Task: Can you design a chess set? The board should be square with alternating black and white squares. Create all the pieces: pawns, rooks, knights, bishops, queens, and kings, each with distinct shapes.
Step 4907:
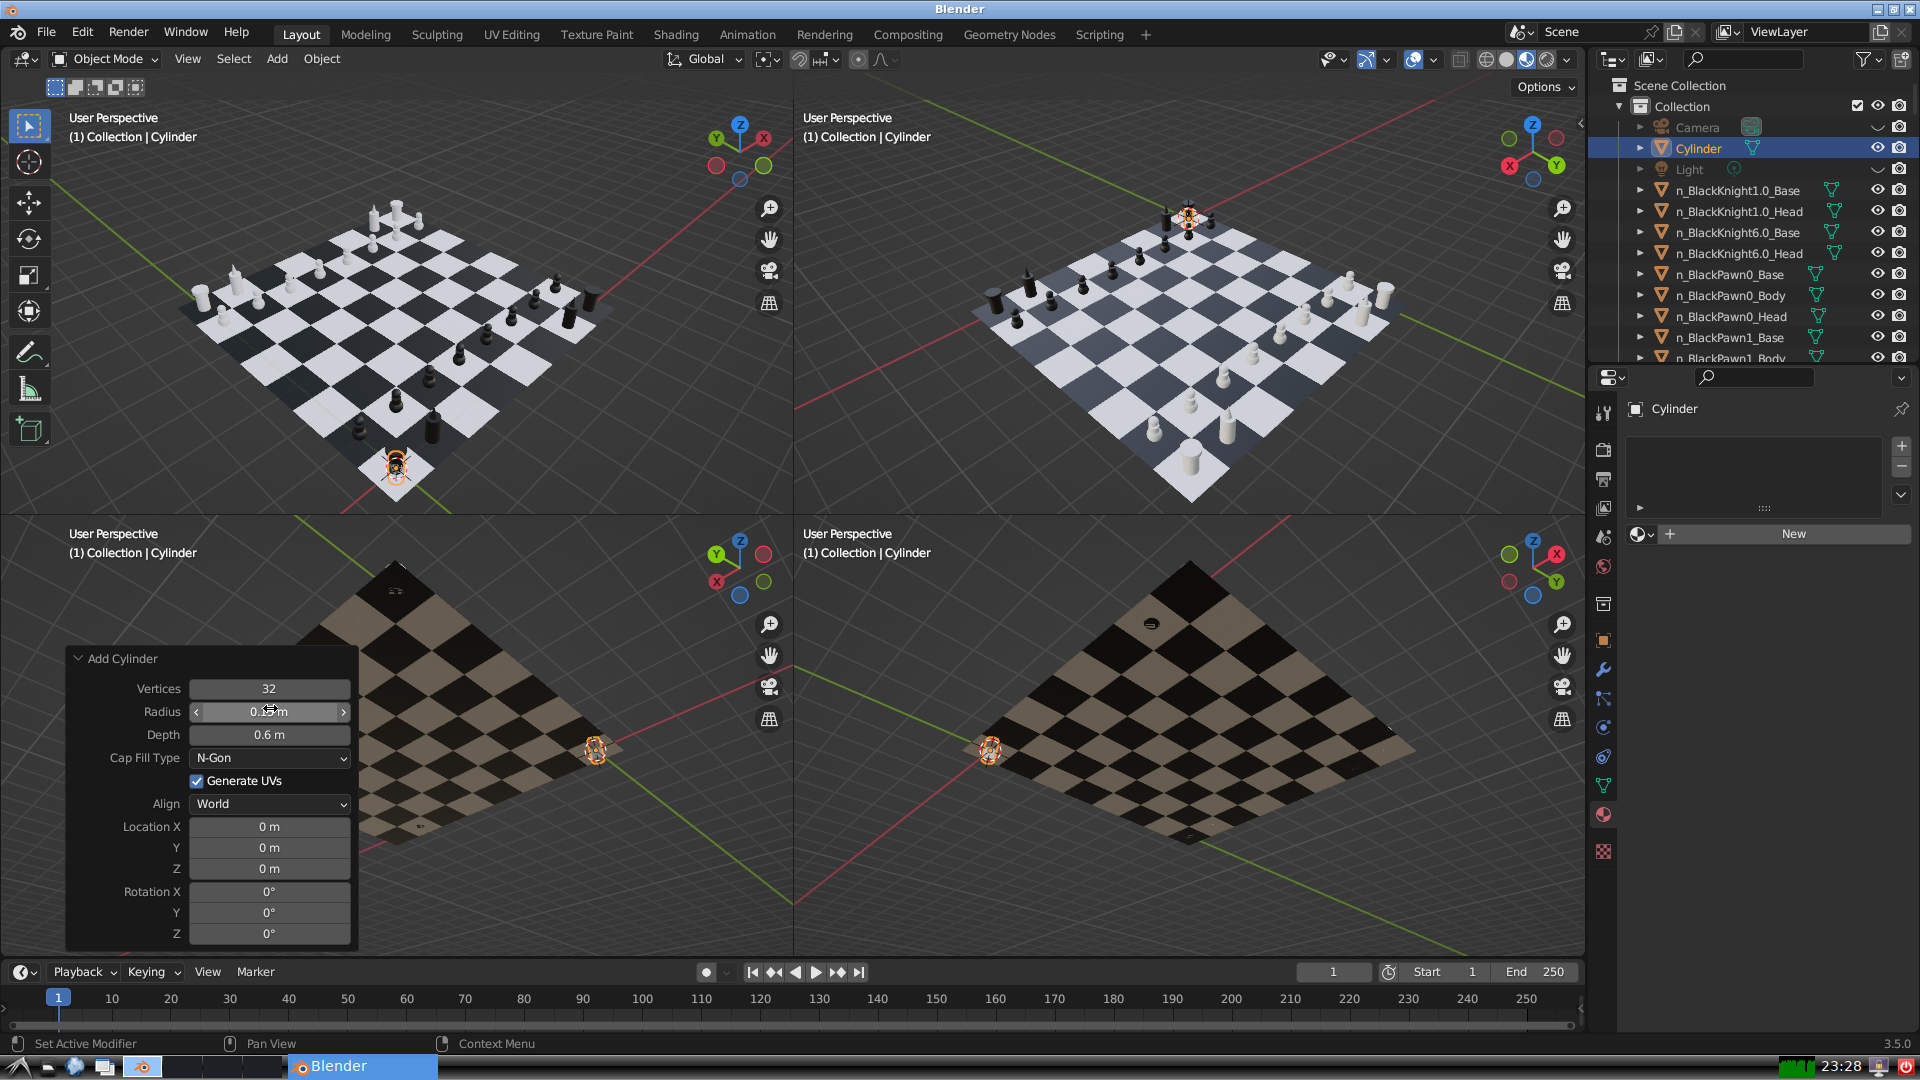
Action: click: no